Aerial crown-view tile of a tropical tree (Barro Colorado Island, Panama), acquired 20241112:
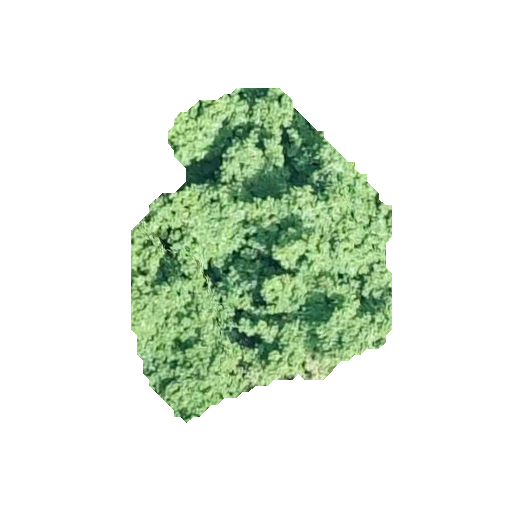
Species: Tachigali panamensis
GBIF accepted scientific name: Tachigali panamensis
Crown area: 96.918 m²